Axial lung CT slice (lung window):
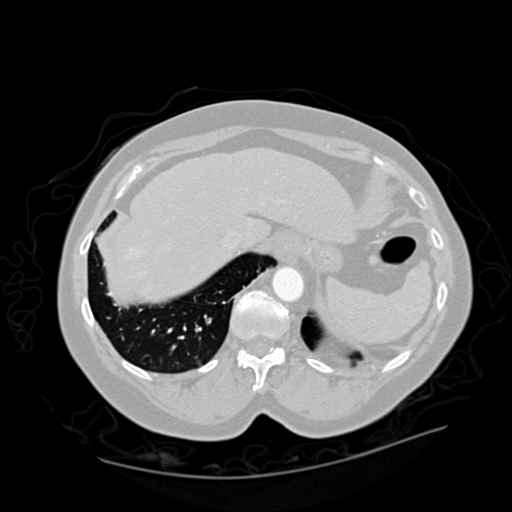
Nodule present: no